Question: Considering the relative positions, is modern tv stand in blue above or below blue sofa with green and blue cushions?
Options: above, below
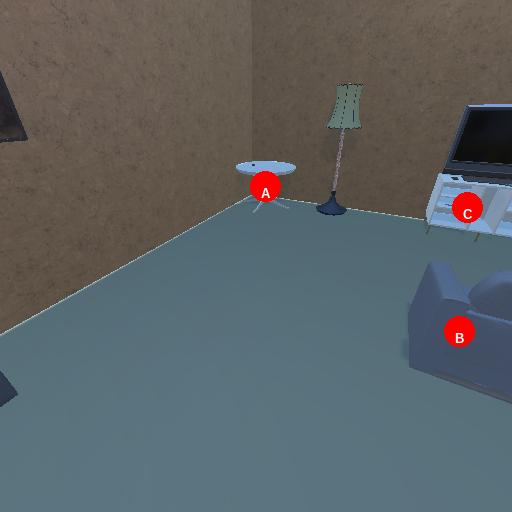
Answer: above